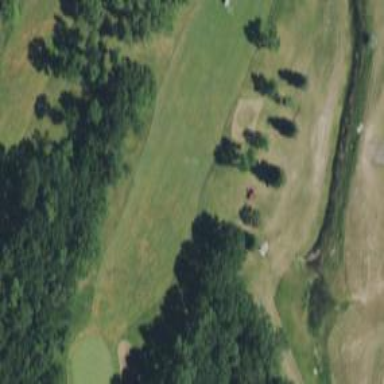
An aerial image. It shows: Rough area in golf course.